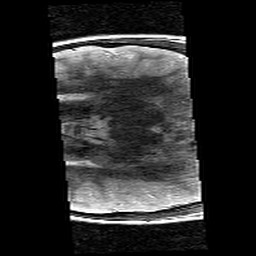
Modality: T2w
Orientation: axial
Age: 11
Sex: male
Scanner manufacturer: siemens
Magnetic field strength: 3 T
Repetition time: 9.23 s
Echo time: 0.067 s